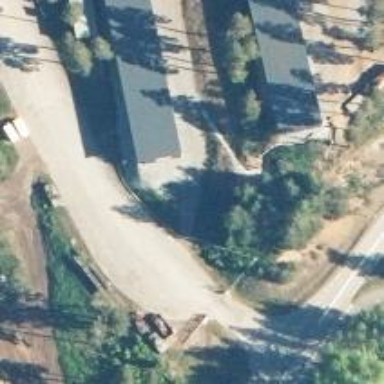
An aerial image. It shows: Historic tank.